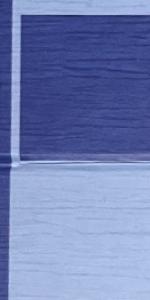
Label: Empty